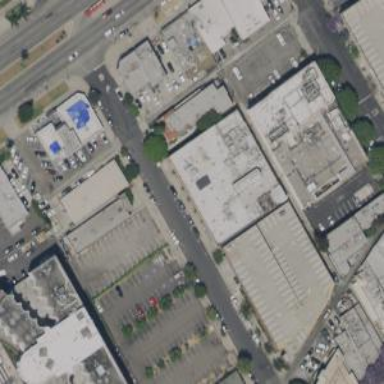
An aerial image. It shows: Commercial building.